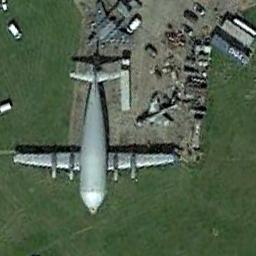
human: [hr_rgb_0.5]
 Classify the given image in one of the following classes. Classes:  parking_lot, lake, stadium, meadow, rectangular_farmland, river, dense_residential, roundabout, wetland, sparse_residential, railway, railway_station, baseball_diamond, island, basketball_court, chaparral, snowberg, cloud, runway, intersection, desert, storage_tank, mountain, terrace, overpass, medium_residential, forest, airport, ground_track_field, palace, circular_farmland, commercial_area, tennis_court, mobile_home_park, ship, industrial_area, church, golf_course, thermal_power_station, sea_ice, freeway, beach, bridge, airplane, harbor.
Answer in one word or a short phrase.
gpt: airplane